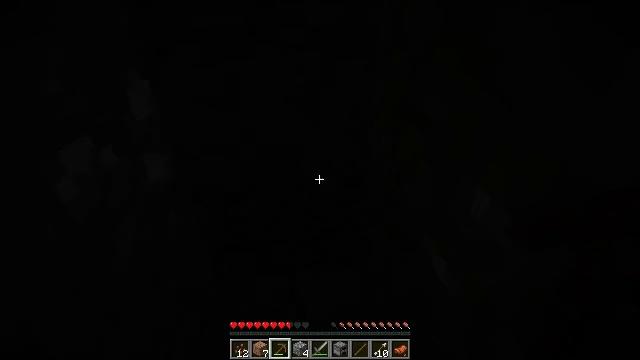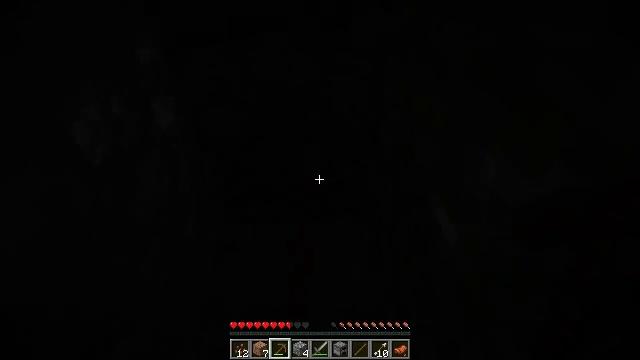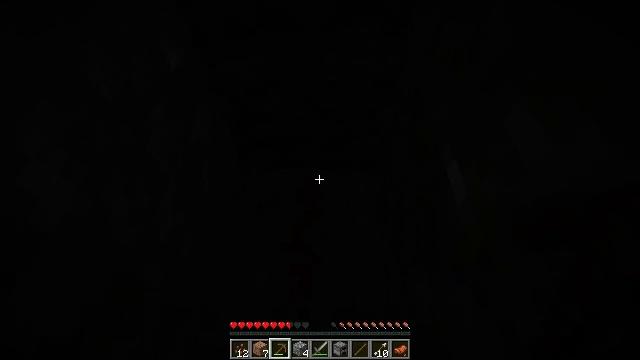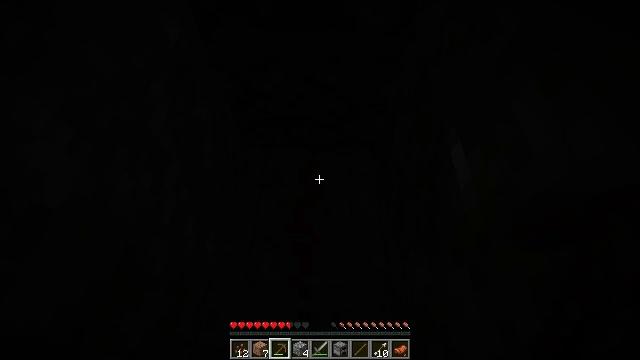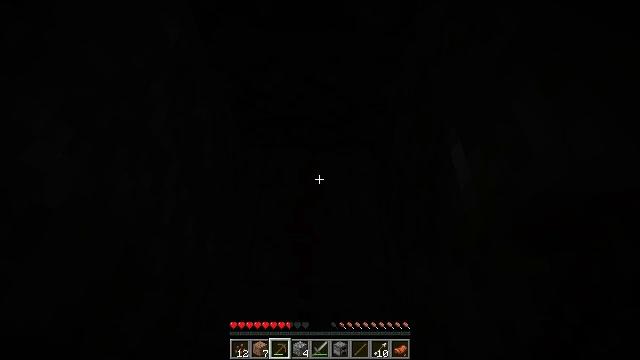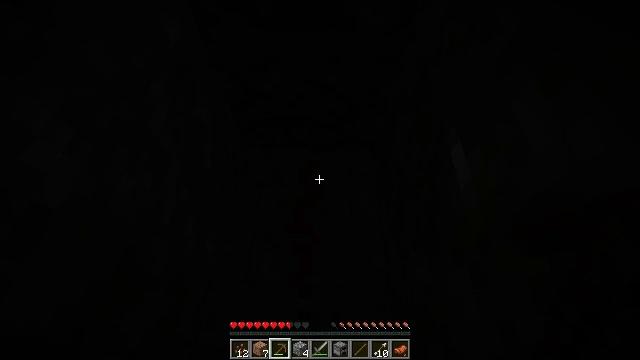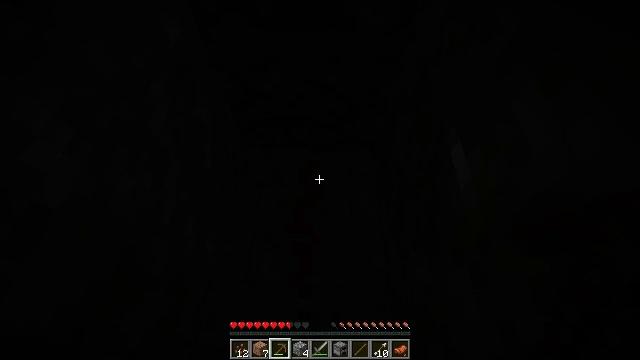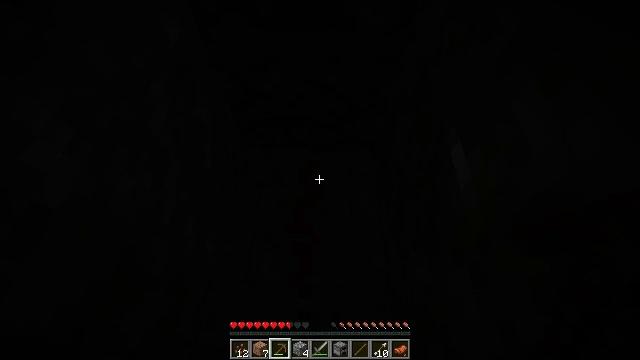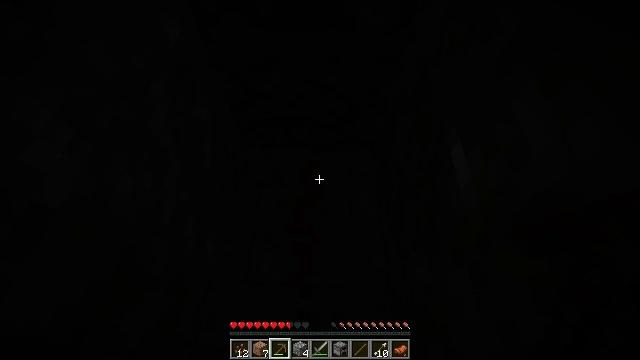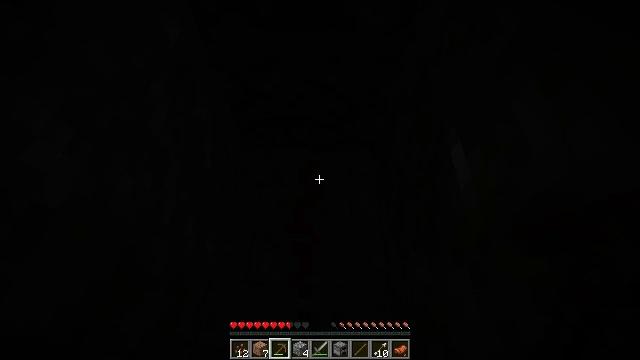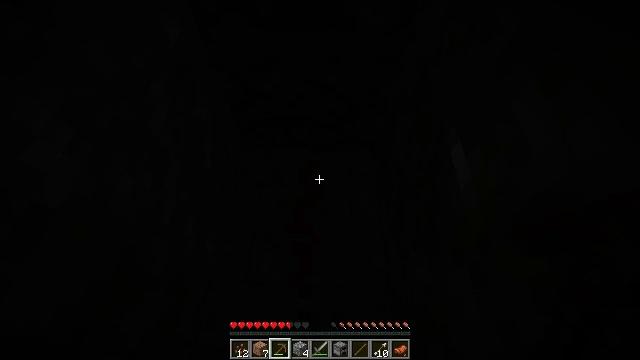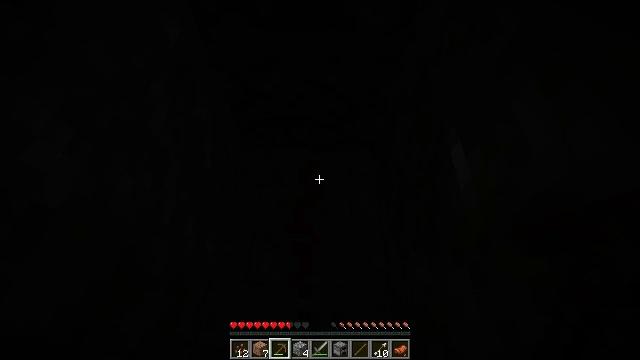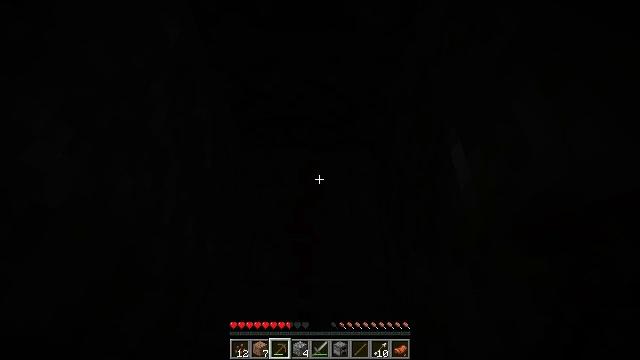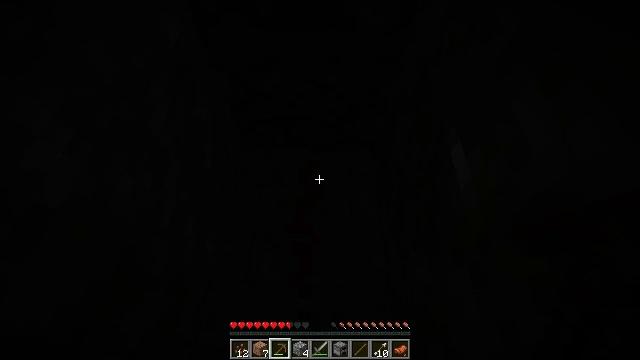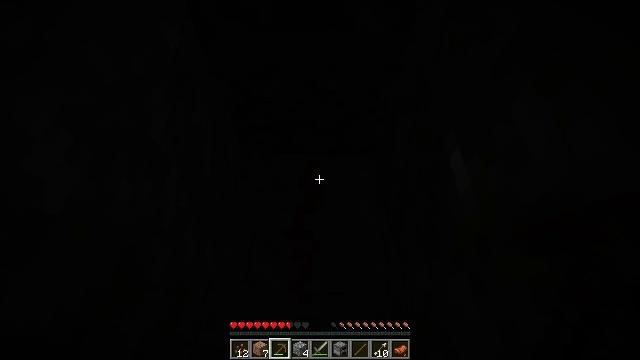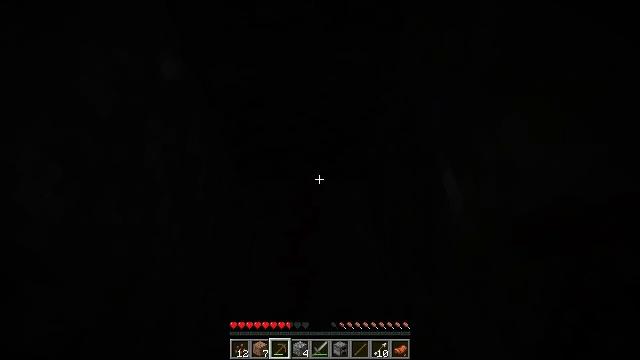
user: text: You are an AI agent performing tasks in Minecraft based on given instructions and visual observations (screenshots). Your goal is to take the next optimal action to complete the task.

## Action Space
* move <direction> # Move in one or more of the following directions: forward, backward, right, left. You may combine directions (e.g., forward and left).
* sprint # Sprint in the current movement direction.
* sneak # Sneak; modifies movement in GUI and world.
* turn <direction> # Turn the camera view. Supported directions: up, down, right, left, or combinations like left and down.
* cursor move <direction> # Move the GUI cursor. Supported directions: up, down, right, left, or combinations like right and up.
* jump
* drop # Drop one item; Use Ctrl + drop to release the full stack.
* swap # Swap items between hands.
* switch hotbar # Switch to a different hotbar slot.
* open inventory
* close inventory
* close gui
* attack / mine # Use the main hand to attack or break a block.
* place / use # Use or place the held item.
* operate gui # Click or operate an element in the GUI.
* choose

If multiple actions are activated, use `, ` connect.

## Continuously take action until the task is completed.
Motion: motion action
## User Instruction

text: Mine the cobblestone stairs.
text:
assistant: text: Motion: turn left and down
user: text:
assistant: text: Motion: turn left and down
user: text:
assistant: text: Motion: turn left and down
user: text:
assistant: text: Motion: no_op
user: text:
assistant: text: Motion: no_op
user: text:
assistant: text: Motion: no_op
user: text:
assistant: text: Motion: no_op
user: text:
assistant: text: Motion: no_op
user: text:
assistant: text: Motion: no_op
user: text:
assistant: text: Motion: no_op
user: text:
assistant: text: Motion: no_op
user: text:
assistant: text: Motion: no_op
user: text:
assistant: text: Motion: no_op
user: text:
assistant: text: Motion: turn up
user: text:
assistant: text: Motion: turn right and up
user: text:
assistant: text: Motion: turn right and up
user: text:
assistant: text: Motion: turn right and up
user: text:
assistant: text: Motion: turn right and up
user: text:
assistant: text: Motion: turn up
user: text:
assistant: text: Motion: no_op
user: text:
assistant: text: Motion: no_op
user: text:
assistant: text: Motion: attack / mine
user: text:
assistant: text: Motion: attack / mine
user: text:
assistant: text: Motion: attack / mine
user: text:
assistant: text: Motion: attack / mine
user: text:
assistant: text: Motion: attack / mine
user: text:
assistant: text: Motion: attack / mine
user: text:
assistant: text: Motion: attack / mine
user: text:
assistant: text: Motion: turn left and up, attack / mine
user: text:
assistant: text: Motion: turn up, attack / mine